Interaction volume radius: 5 \u00c5
Interaction volume height: 25 \u00c5
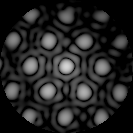
Disorder parameter: 0.229